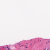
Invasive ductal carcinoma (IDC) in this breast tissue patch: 0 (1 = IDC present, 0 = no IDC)